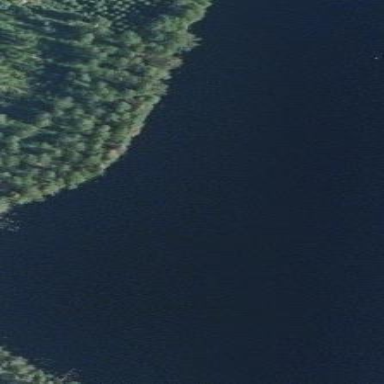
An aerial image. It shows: Serene view of water in the natural setting.